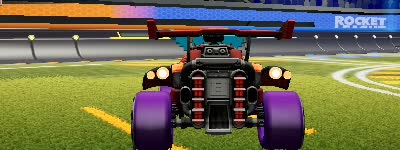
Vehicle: octane